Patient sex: F
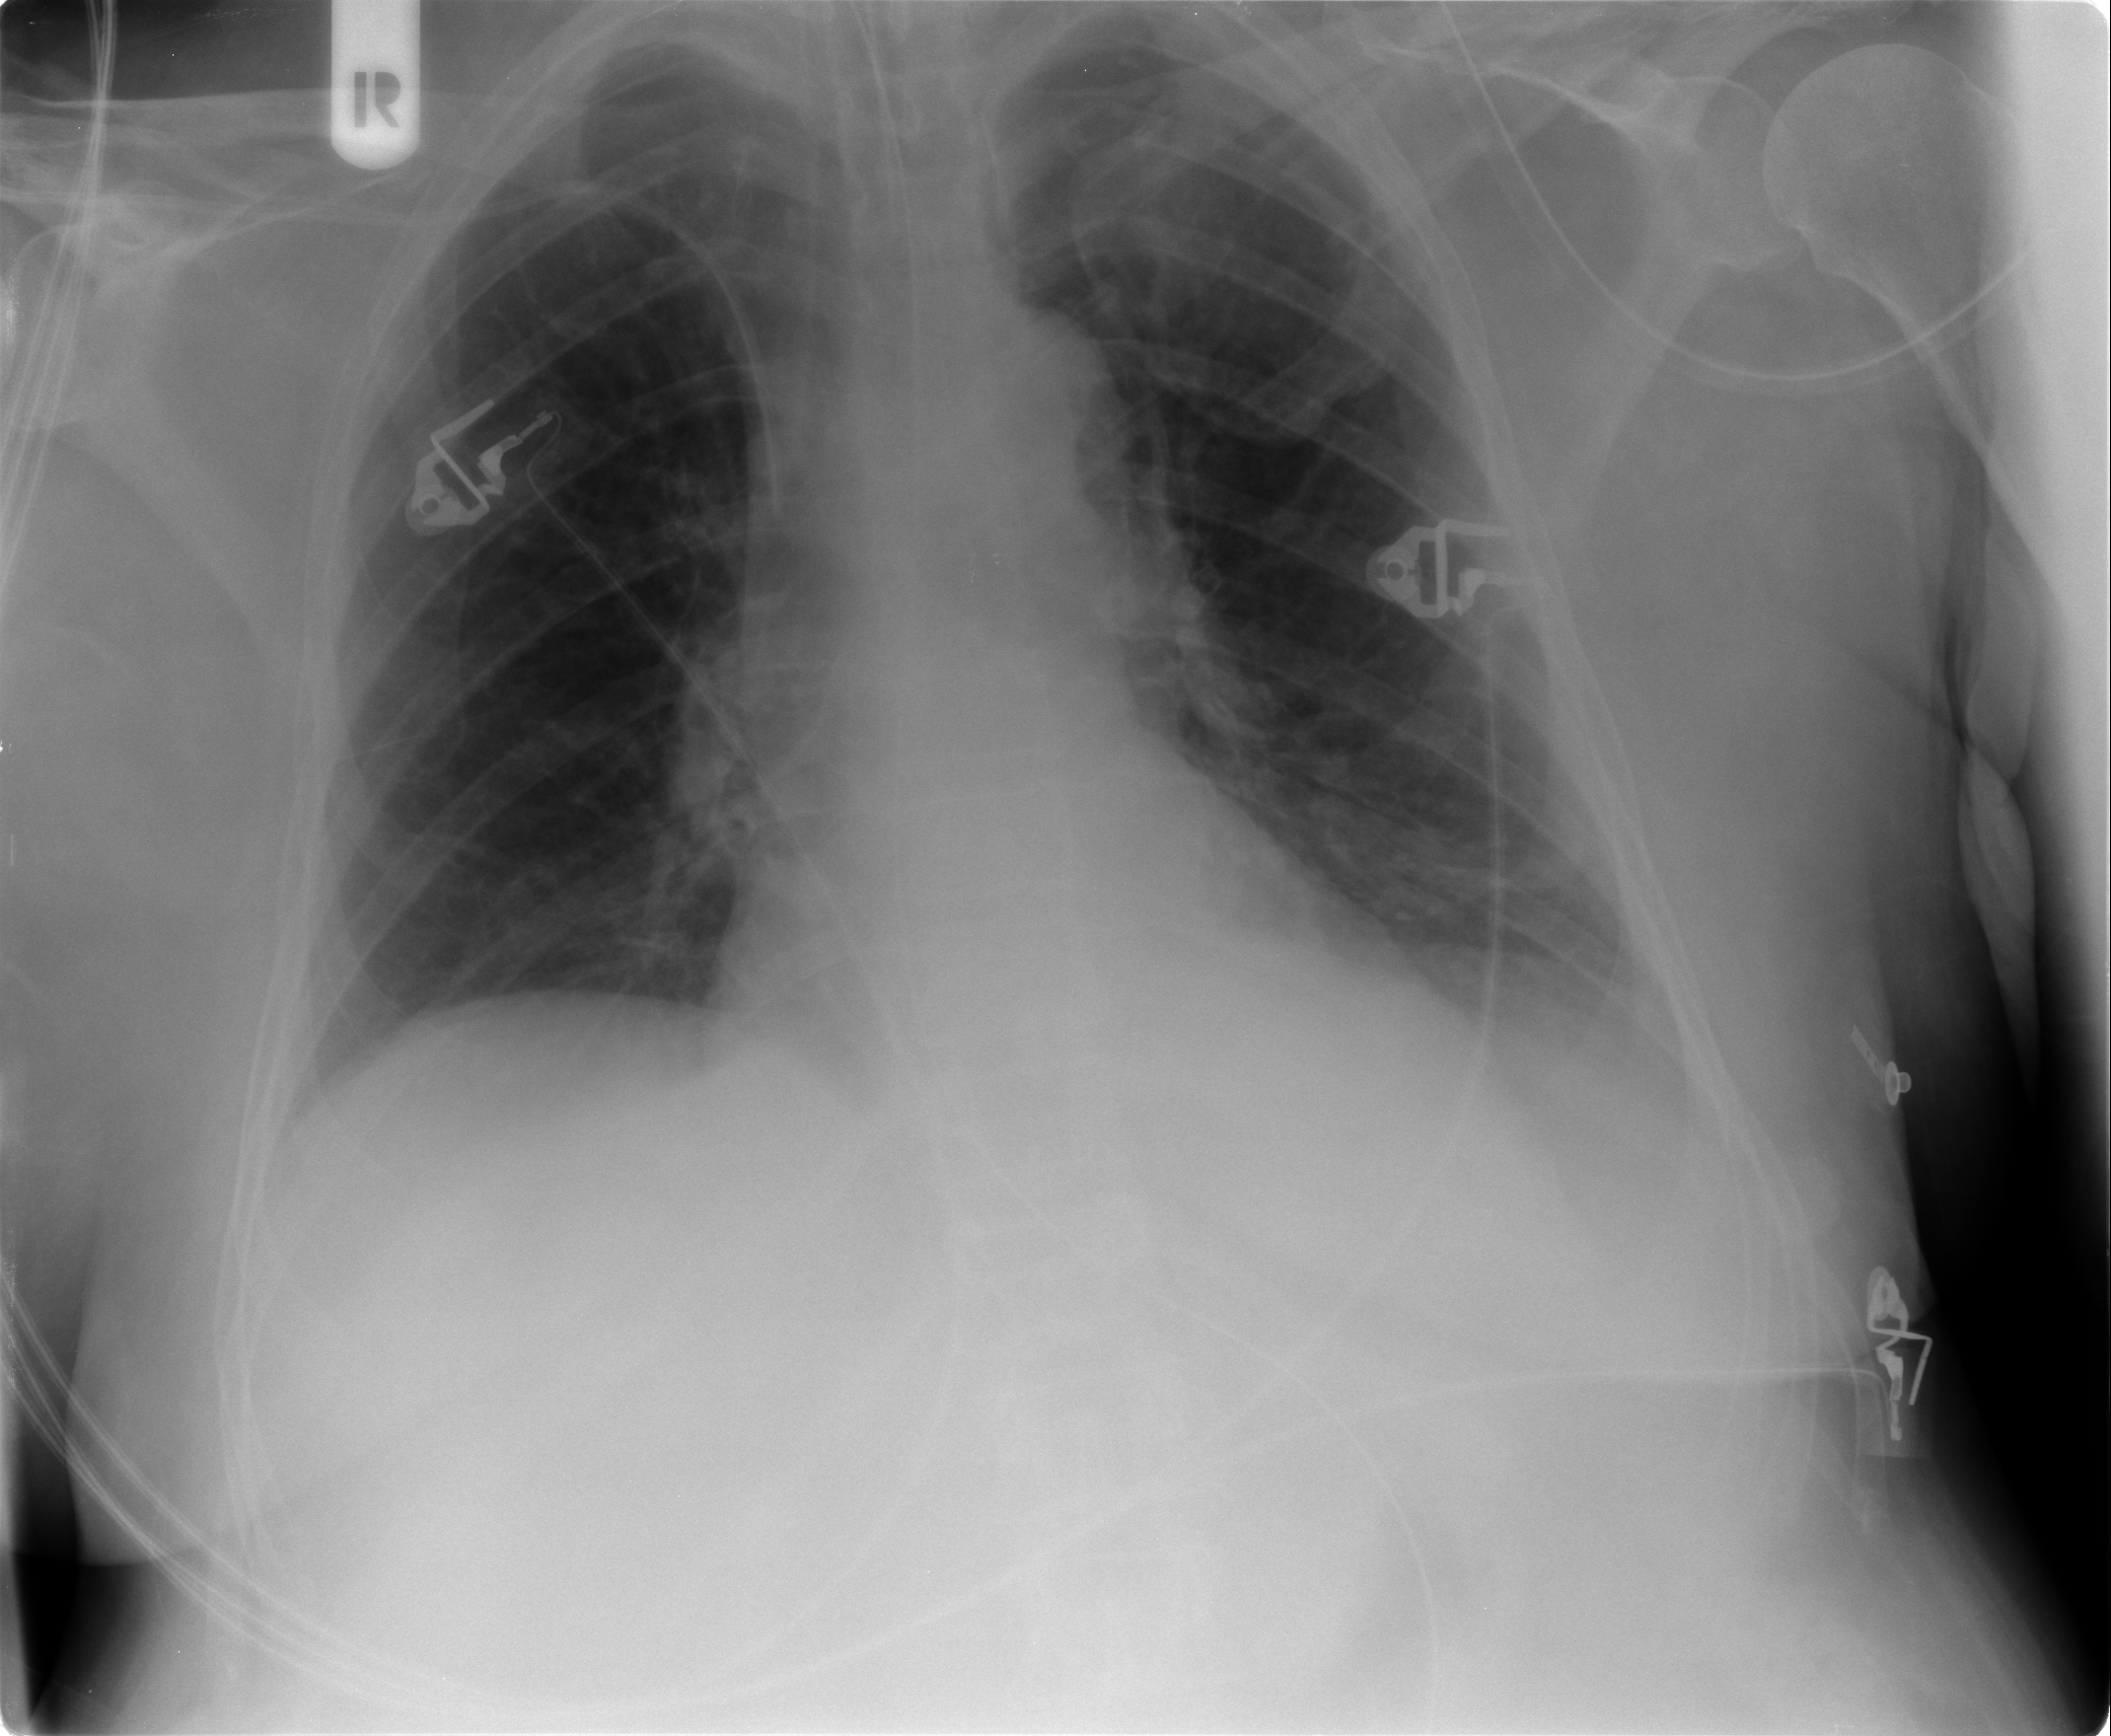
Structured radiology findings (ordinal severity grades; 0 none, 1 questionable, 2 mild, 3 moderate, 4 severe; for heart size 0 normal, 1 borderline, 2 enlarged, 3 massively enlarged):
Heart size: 0
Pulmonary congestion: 0
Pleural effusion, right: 0
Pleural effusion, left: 0
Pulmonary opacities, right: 0
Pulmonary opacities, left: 0
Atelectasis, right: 0
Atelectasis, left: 2